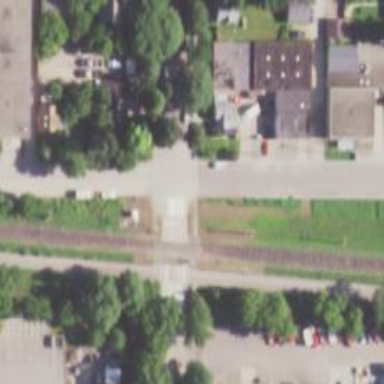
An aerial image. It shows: Full railway crossing barrier.